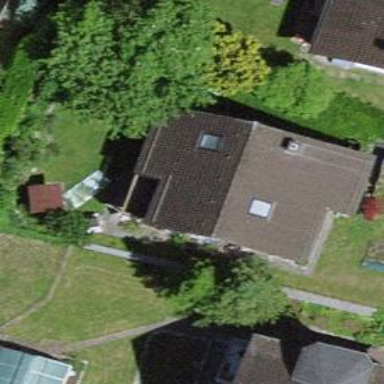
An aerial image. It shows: Detached building.